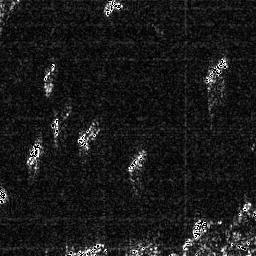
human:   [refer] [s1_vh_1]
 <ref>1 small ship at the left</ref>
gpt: <box>[[18, 44, 23, 54, 0]]</box>

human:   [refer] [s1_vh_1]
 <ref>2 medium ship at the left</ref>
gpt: <box>[[8, 54, 16, 65, 0]], [[15, 23, 21, 38, 0]]</box>

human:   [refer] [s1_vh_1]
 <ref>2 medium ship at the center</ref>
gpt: <box>[[48, 57, 57, 67, 0]], [[28, 46, 38, 57, 0]]</box>